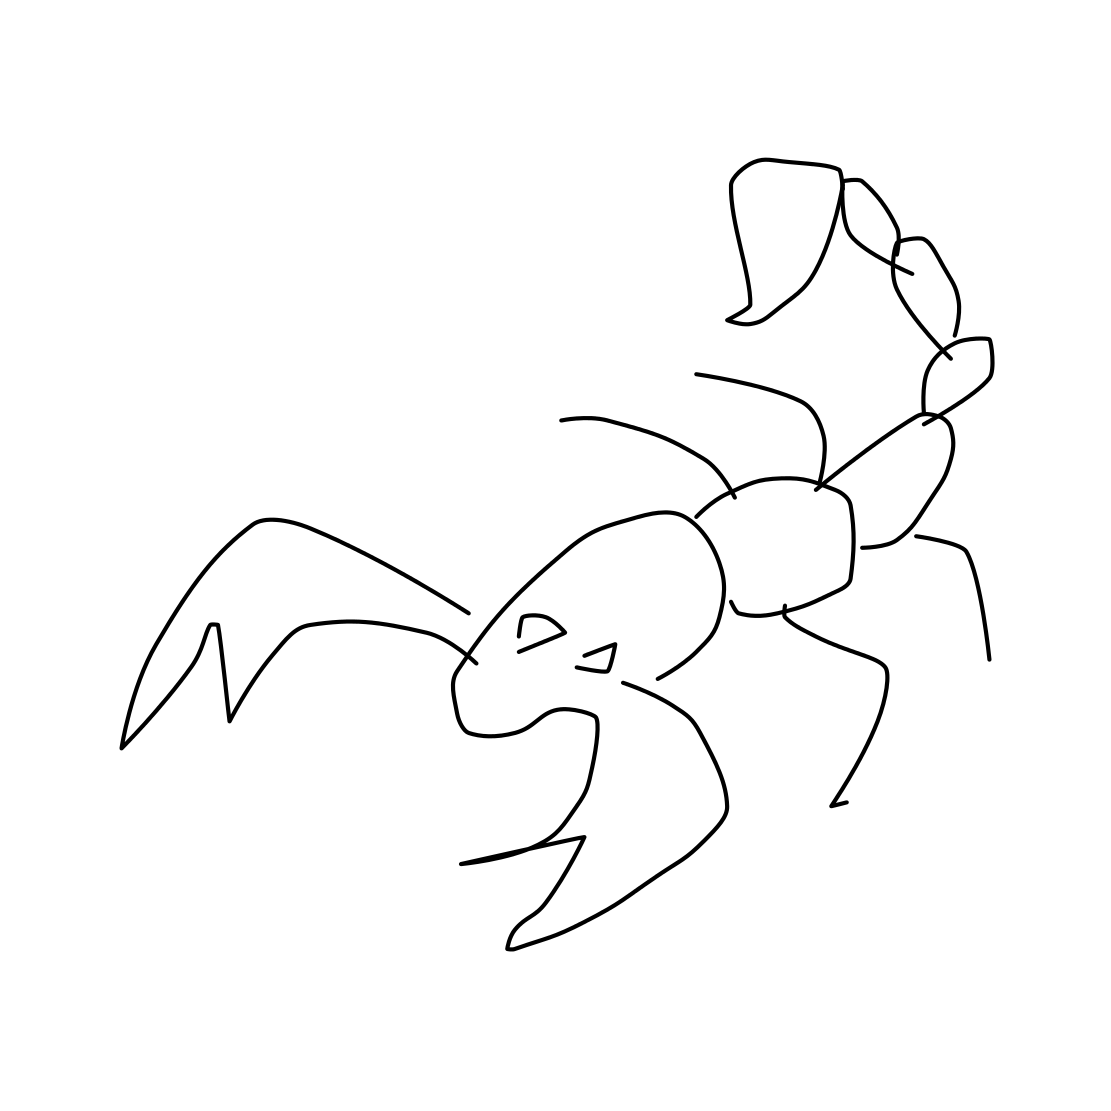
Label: scorpion